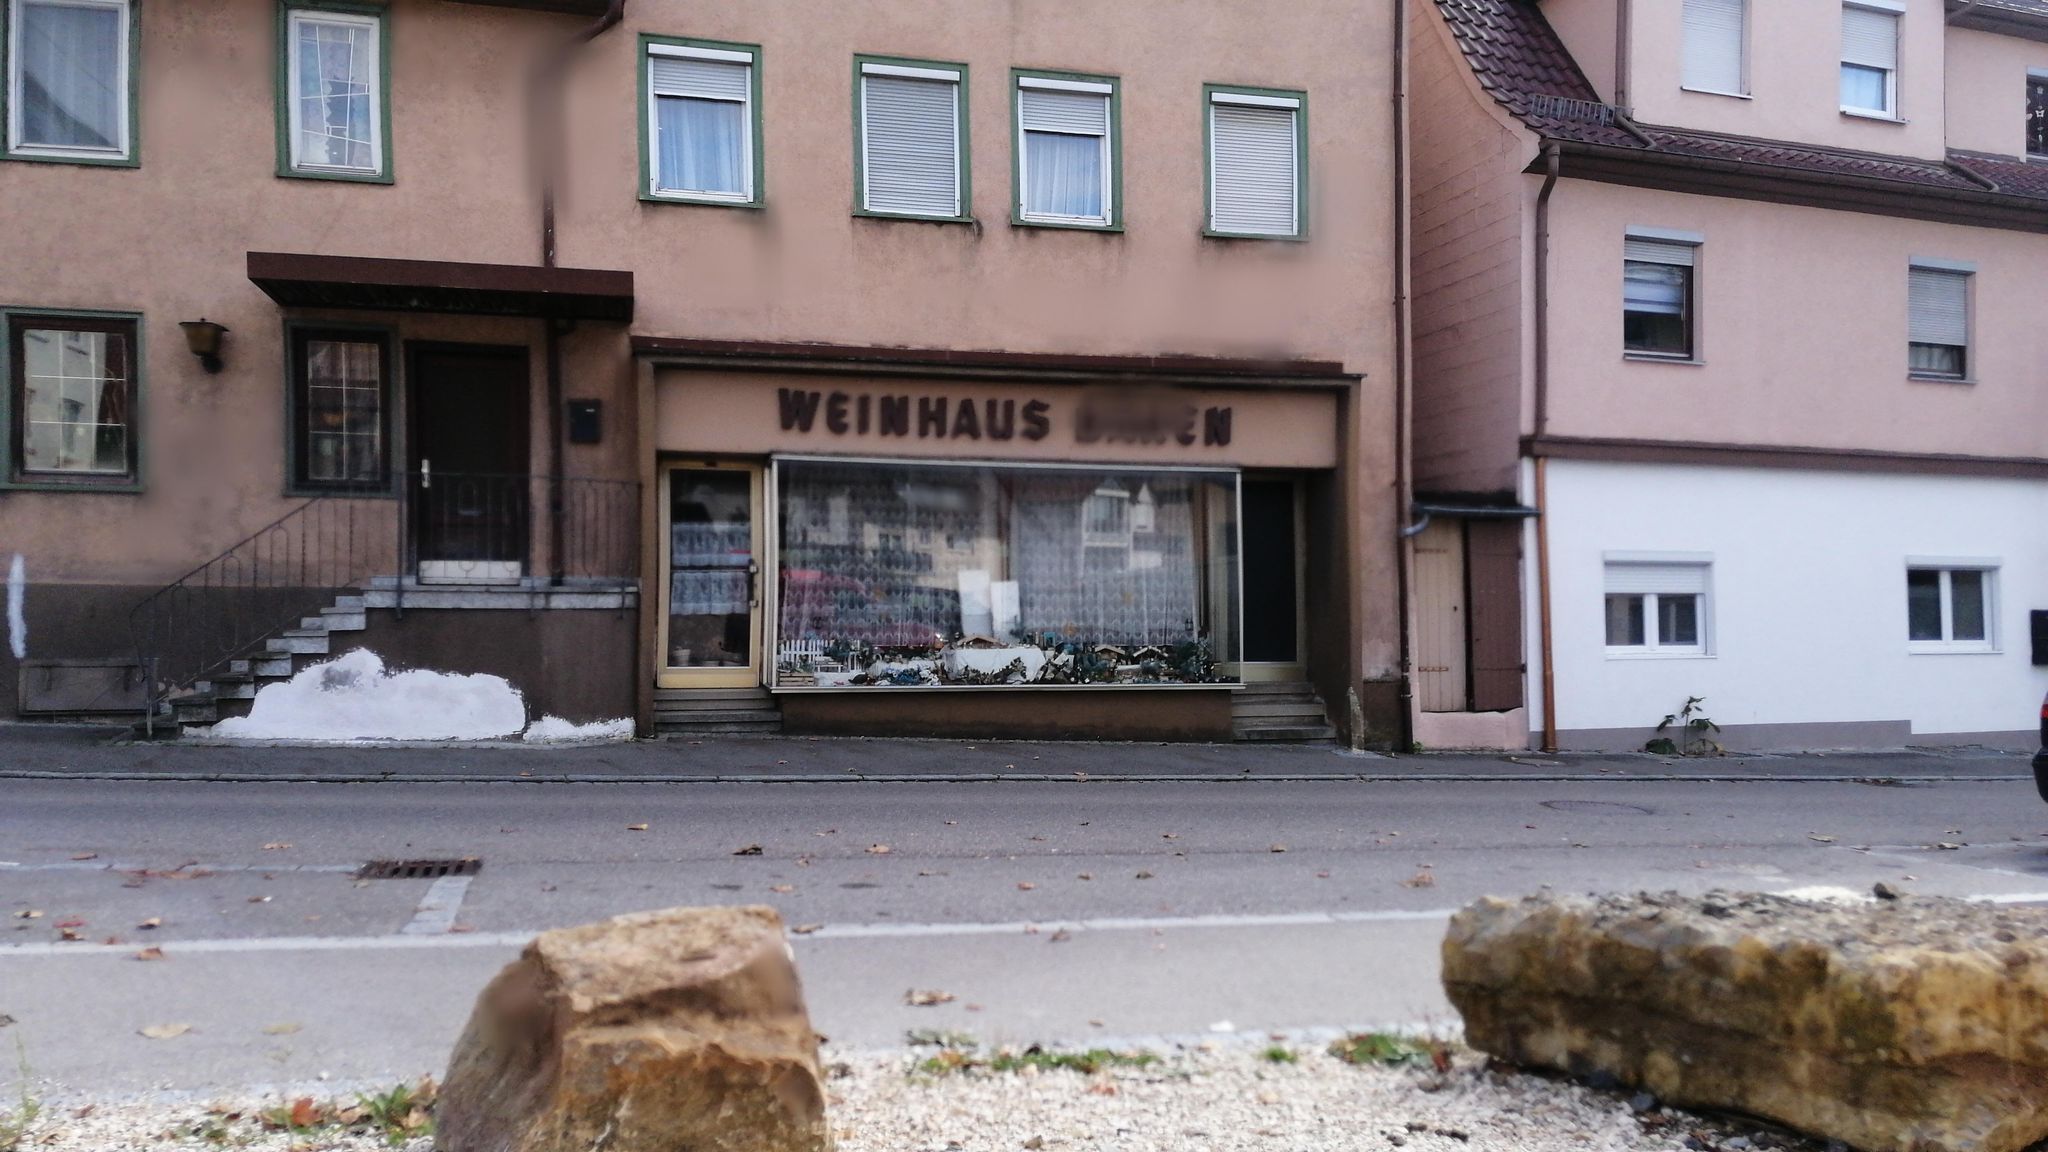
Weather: snowy
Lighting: day
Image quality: slightly poor
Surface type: walking surface
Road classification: track, service
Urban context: dense urban cluster
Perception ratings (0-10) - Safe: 7.55, Lively: 6.77, Beautiful: 7.66, Boring: 2.19, Depressing: 5.23, Wealthy: 8.73